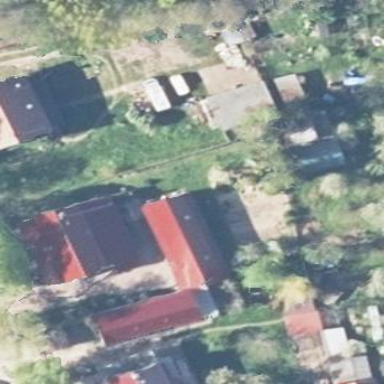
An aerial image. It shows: Stable building.